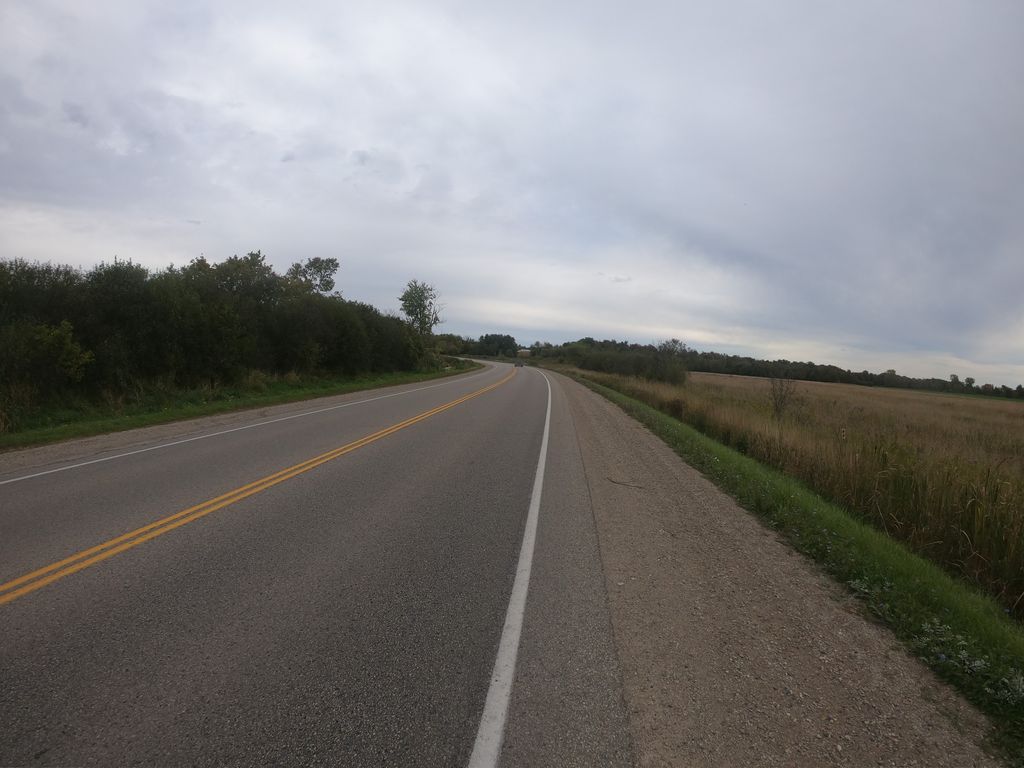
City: kitchener-waterloo